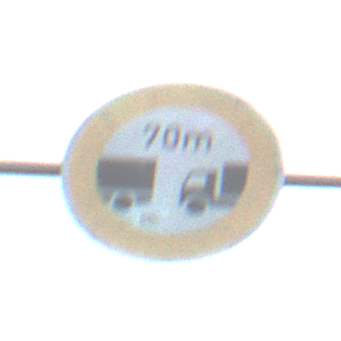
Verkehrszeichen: VerbotUnterschreitenMindestabstand
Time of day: SunriseSunset
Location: Outdoor (RoadRail)
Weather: PartlyCloudy
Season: NotSpecified
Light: Natural